Field crop: maize
Growth stage: 2
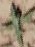
Species: atriplex